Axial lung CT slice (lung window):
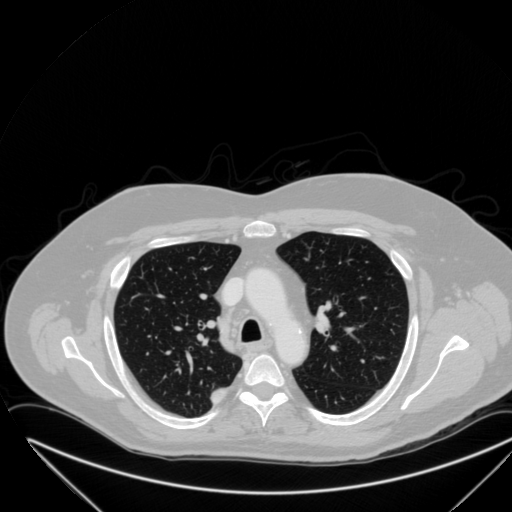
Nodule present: yes
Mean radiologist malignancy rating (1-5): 4